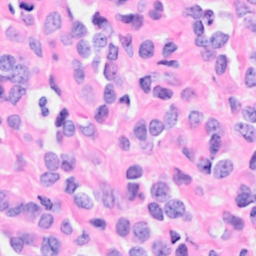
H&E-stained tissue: Breast